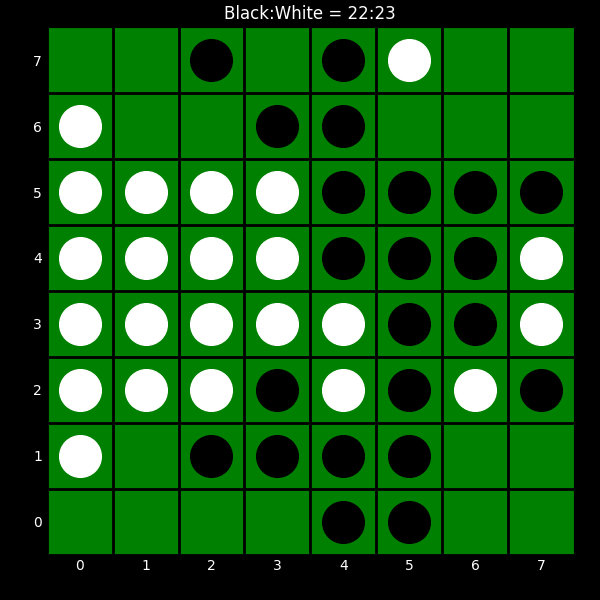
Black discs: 22
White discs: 23